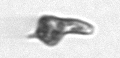
Label: Euglena